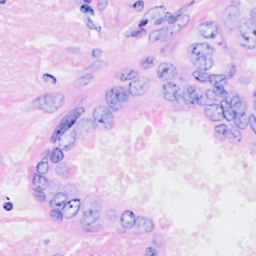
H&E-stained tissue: Breast